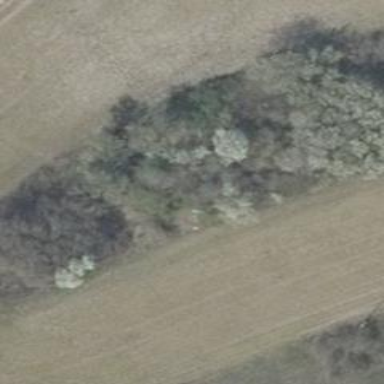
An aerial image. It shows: Patch of scrub vegetation.